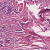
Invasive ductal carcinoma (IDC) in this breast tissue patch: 1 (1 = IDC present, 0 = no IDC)